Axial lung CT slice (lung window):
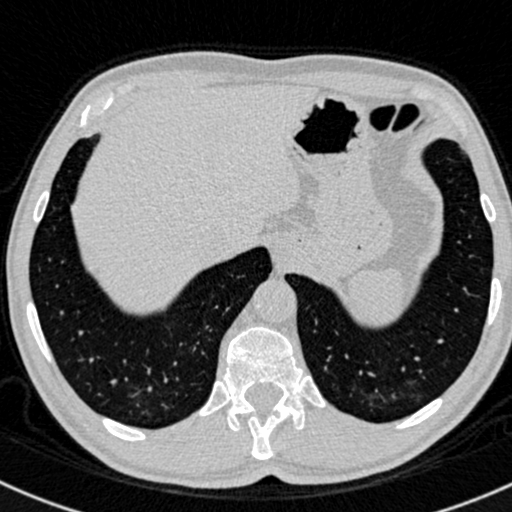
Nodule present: no